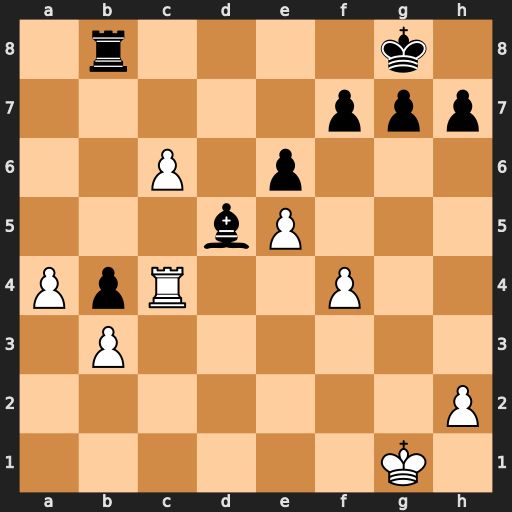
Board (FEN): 1r4k1/5ppp/2P1p3/3bP3/PpR2P2/1P6/7P/6K1
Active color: w
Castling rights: -
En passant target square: -
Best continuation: c7 Rc8 Rxb4 Kf8 Rb8